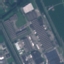
Label: Industrial